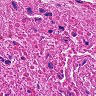
Metastatic tissue present: no